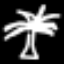
Label: palm tree